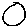
Label: circle